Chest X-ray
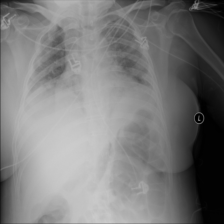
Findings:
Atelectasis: negative
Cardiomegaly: negative
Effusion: negative
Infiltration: negative
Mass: negative
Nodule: negative
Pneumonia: negative
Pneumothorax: negative
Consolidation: negative
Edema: negative
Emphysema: negative
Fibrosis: negative
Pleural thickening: negative
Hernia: negative